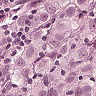
Metastatic tissue present: yes